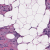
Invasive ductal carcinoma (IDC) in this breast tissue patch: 1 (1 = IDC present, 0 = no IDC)